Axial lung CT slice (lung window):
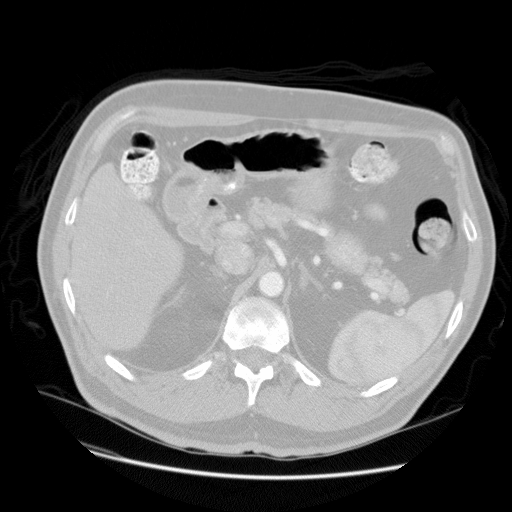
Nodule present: no